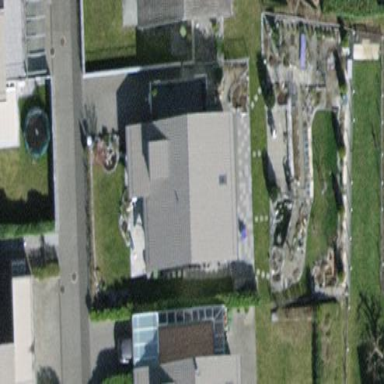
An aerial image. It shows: Detached building with gabled tile roof.